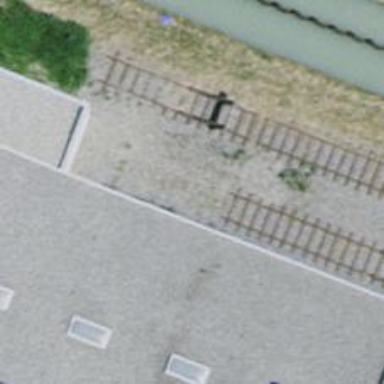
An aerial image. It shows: Railway buffer stop.